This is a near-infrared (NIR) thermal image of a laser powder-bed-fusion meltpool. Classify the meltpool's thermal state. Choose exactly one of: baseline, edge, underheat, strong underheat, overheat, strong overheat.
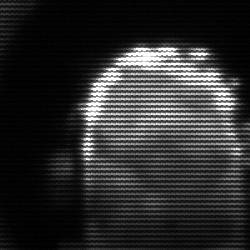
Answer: baseline